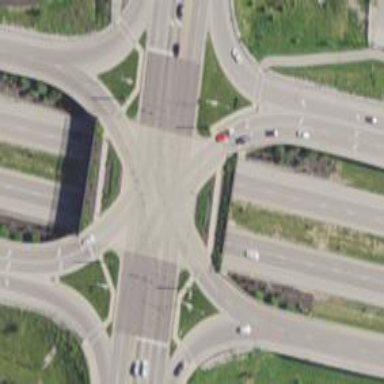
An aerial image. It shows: Secondary link road.